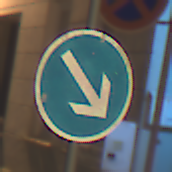
Verkehrszeichen: VorgeschriebeneVorbeifahrtRechts
Umgebung: Outdoor, Urban
Tageszeit: Night
Wetter: Clear
Licht: Artificial
Jahreszeit: NotSpecified
Kontrast: HighContrast